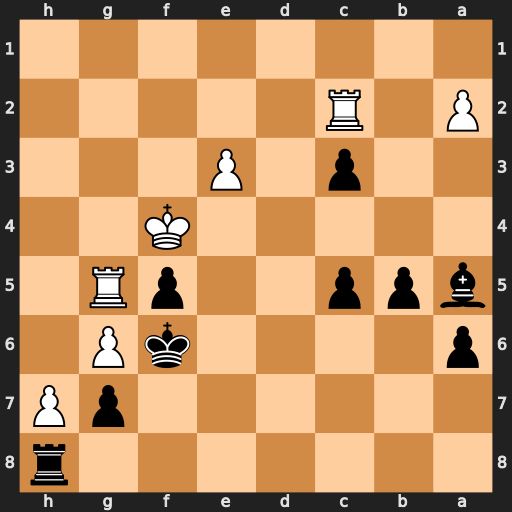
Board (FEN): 7r/6pP/p4kP1/bpp2pR1/5K2/2p1P3/P1R5/8
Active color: b
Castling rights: -
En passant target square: -
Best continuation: Bc7+ Kf3 Kxg5